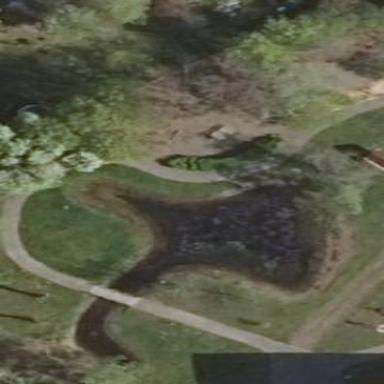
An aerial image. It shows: Pond surrounded by natural water.